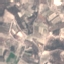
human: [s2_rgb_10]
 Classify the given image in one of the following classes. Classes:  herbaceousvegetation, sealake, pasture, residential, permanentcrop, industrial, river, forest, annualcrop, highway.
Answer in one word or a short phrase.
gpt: PermanentCrop